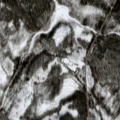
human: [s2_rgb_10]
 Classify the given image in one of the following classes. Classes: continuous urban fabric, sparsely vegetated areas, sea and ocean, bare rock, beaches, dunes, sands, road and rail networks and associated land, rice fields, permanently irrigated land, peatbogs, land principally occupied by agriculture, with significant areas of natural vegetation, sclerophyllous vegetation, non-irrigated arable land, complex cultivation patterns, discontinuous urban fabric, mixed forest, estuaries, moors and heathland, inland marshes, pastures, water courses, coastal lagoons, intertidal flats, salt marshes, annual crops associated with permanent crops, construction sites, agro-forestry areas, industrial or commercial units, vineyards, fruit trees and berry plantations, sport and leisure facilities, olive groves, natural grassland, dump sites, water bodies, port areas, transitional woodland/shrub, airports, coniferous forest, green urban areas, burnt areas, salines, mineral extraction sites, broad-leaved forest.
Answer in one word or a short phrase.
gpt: coniferous forest, mixed forest, transitional woodland/shrub